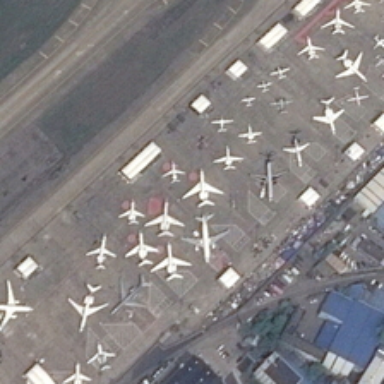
Many white planes are in an airport near some buildings .